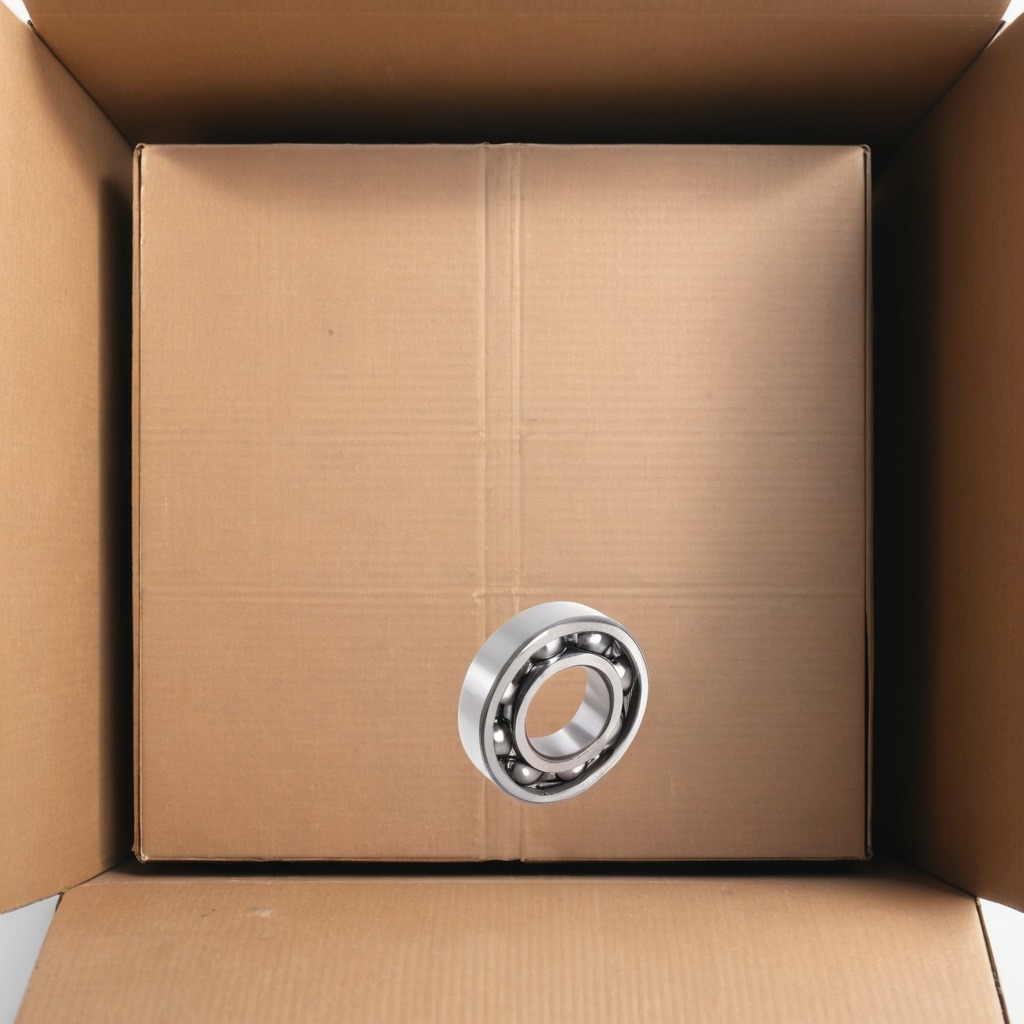
A metal ball bearing is lying on a clean dry cardboard box surface in an outdoor workshop during daytime bright natural light soft shadows slightly creased but